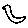
Label: bird